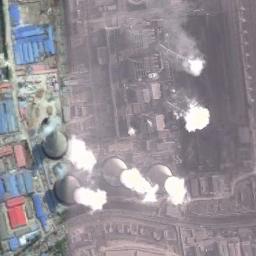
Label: thermal_power_station